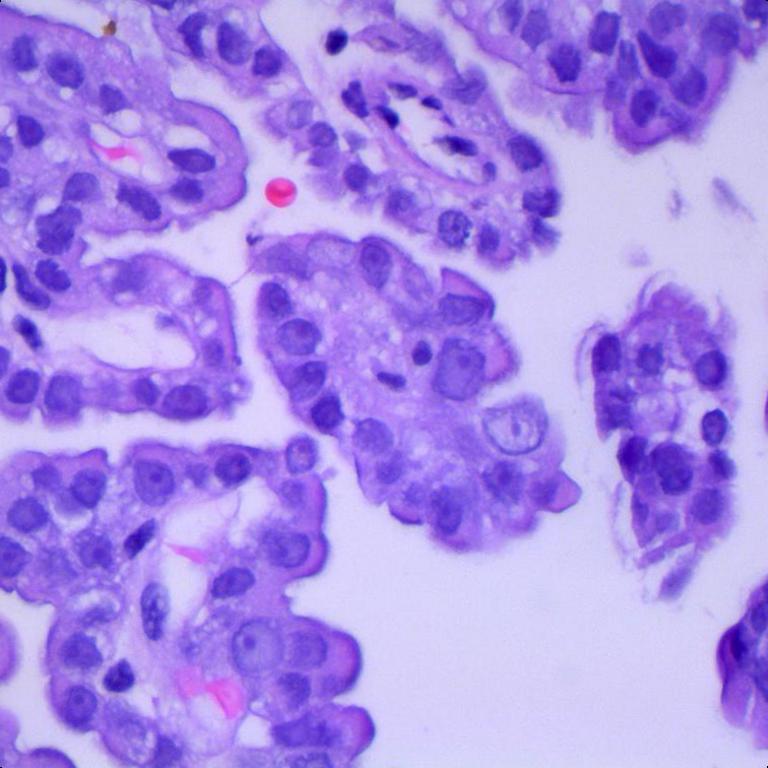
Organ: lung
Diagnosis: adenocarcinomas